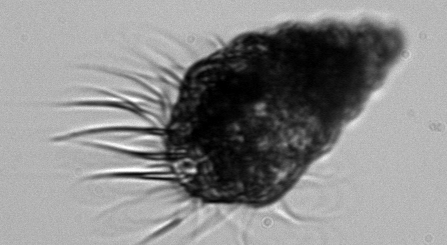
Label: Laboea_strobila